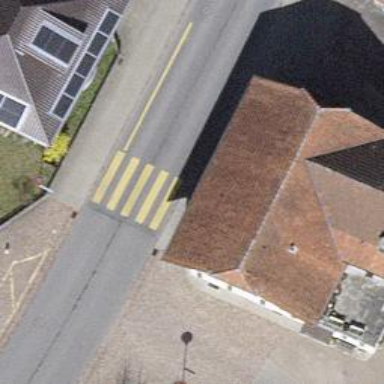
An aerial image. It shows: Uncontrolled zebra crossing with notable zebra markings.